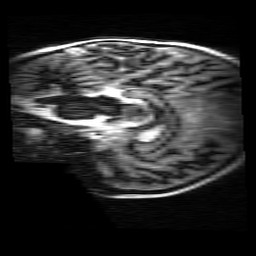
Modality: MP2RAGE
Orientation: sagittal
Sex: female
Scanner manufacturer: siemens
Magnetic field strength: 3 T
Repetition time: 5 s
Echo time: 0.00355 s